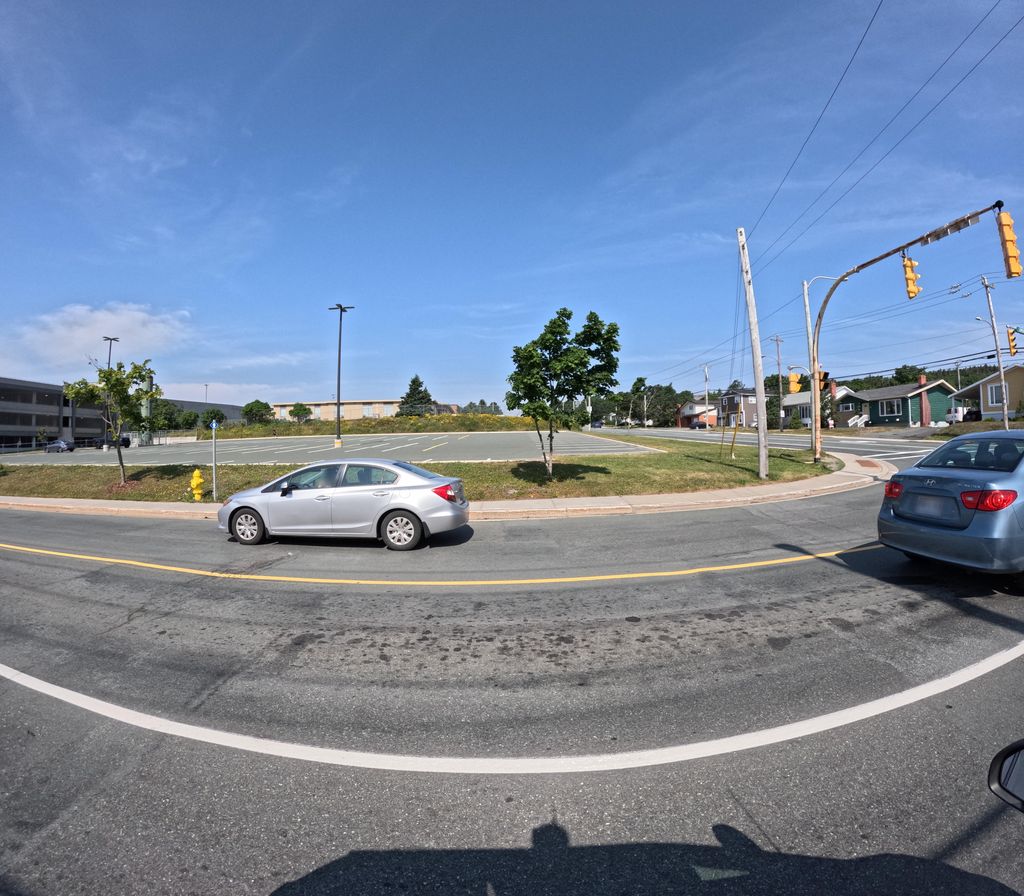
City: st_johns